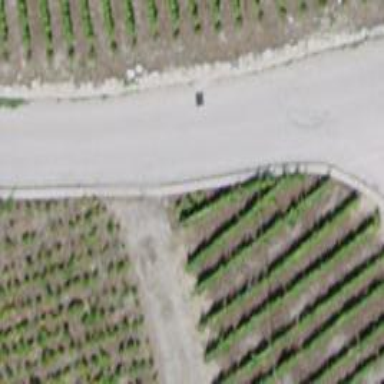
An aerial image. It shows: Unclassified road with asphalt surface.